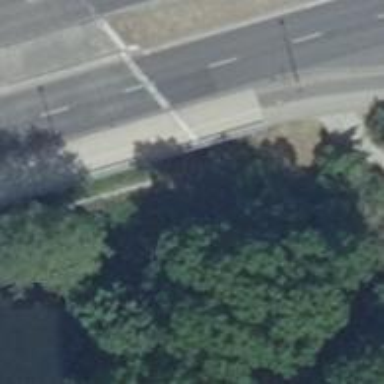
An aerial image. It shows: Path on concrete bridge with asphalt surface for cyclists.